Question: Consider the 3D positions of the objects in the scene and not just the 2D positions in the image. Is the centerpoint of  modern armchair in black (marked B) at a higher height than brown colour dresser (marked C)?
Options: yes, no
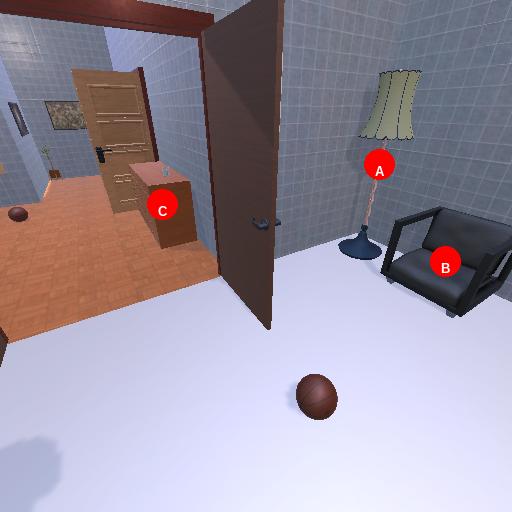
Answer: yes